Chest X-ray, PA view. Patient: 44 years old, sex M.
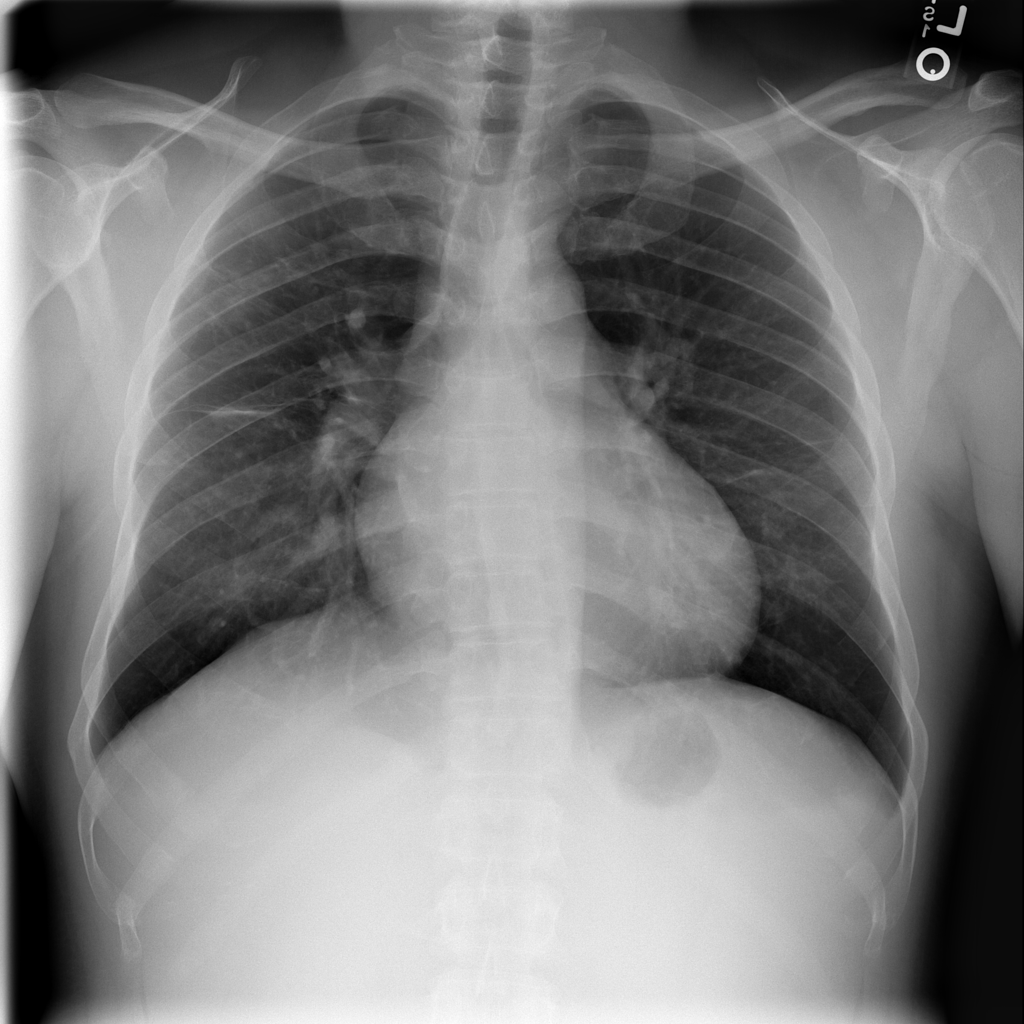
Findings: Atelectasis, Pleural_Thickening